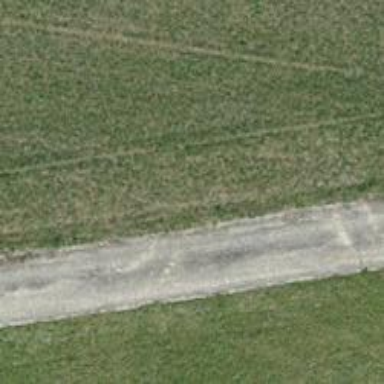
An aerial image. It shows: Track with grade2 tracktype.